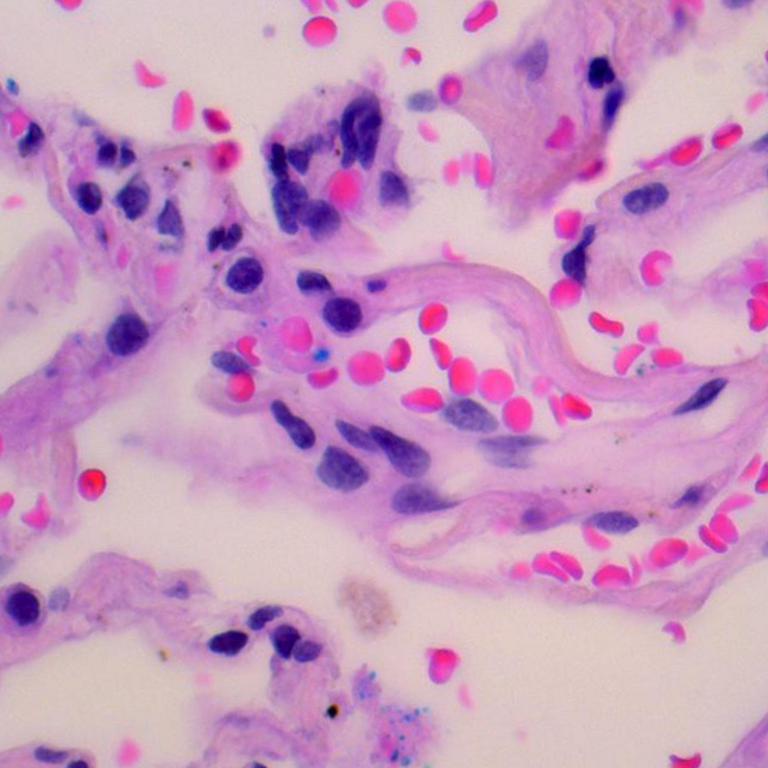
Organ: lung
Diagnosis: benign